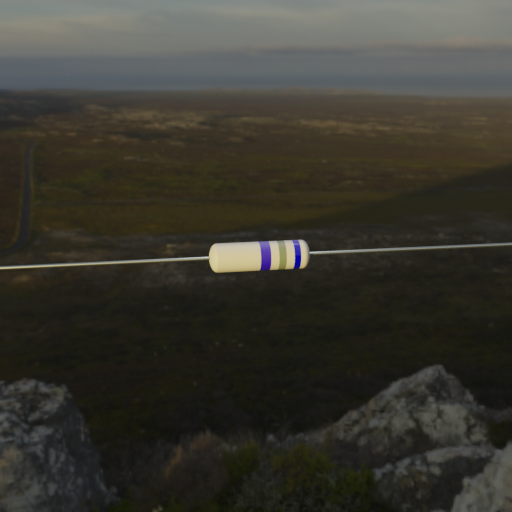
Resistor colour bands (in order): blue, gray, blue